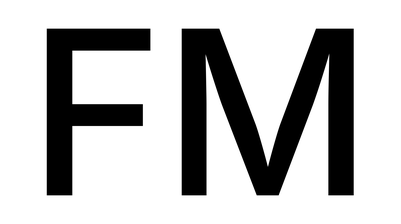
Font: Inter_Medium